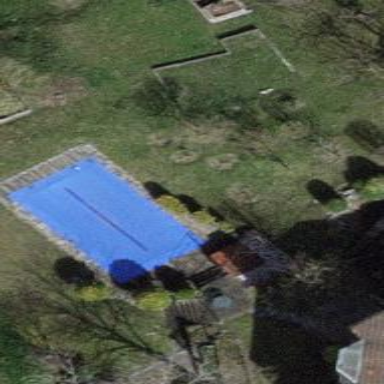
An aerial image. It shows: Swimming pool located in leisure land.